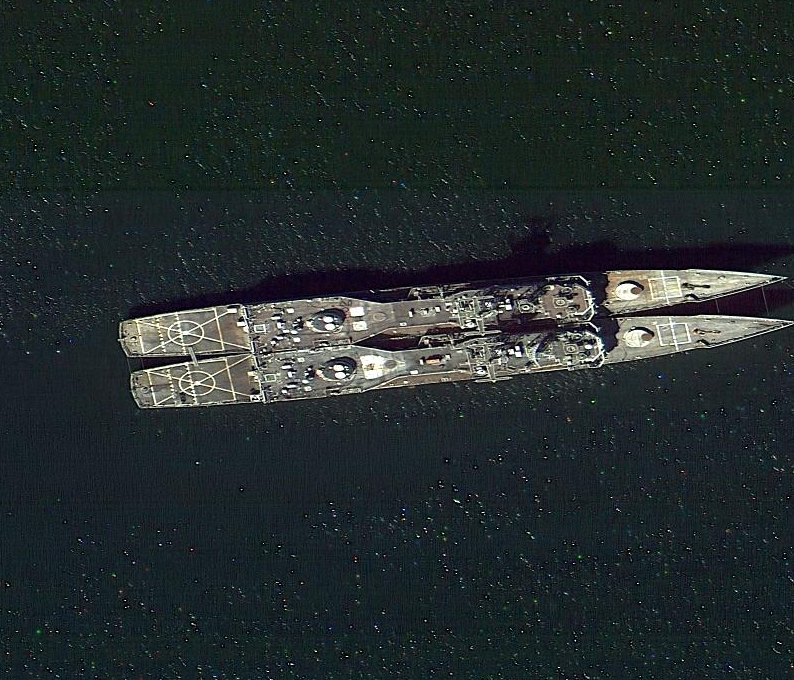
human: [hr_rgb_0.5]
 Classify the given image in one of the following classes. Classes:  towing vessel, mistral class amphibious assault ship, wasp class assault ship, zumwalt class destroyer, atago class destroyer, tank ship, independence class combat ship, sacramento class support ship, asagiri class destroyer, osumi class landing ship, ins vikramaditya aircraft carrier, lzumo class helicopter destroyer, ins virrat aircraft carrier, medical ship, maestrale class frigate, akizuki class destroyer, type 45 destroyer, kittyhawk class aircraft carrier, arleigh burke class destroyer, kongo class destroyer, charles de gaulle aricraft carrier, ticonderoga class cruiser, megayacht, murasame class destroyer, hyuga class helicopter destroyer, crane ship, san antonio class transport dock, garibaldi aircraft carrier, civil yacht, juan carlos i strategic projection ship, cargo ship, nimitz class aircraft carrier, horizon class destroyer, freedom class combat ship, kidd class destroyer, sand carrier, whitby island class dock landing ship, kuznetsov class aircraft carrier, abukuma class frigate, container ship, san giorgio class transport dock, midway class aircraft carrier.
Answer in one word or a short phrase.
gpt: Ticonderoga class cruiser